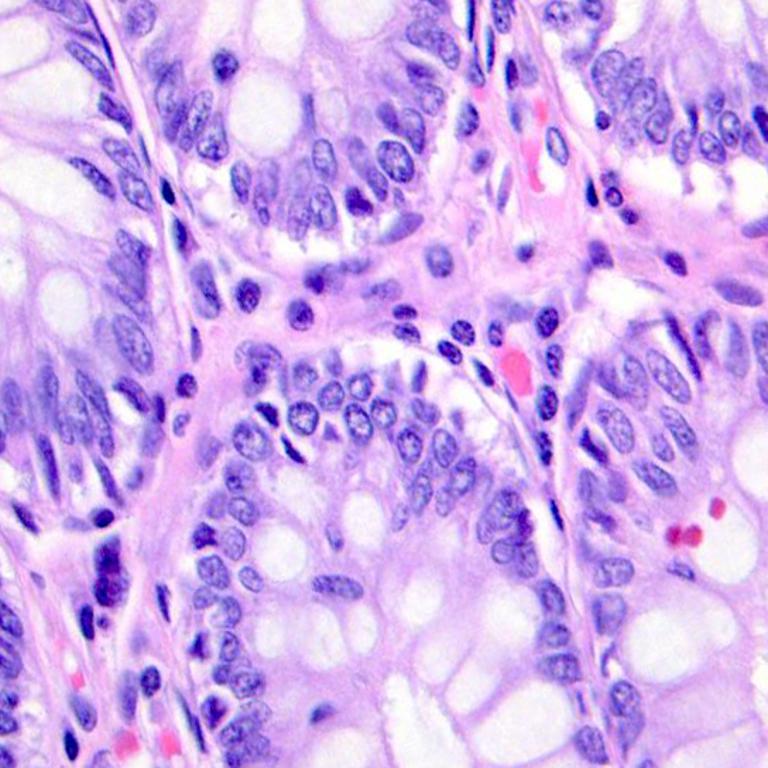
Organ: colon
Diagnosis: benign